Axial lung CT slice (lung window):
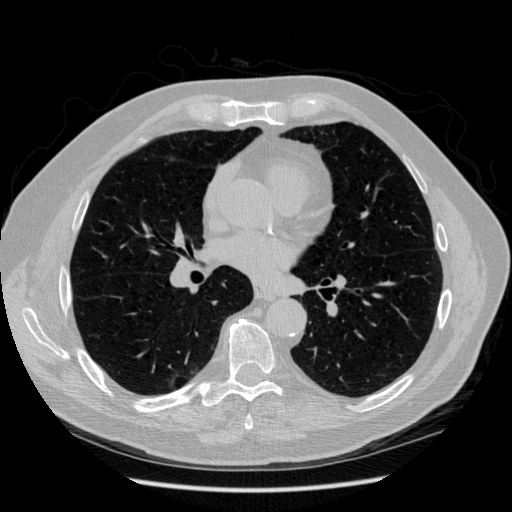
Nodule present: no